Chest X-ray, AP view. Patient: 47 years old, sex F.
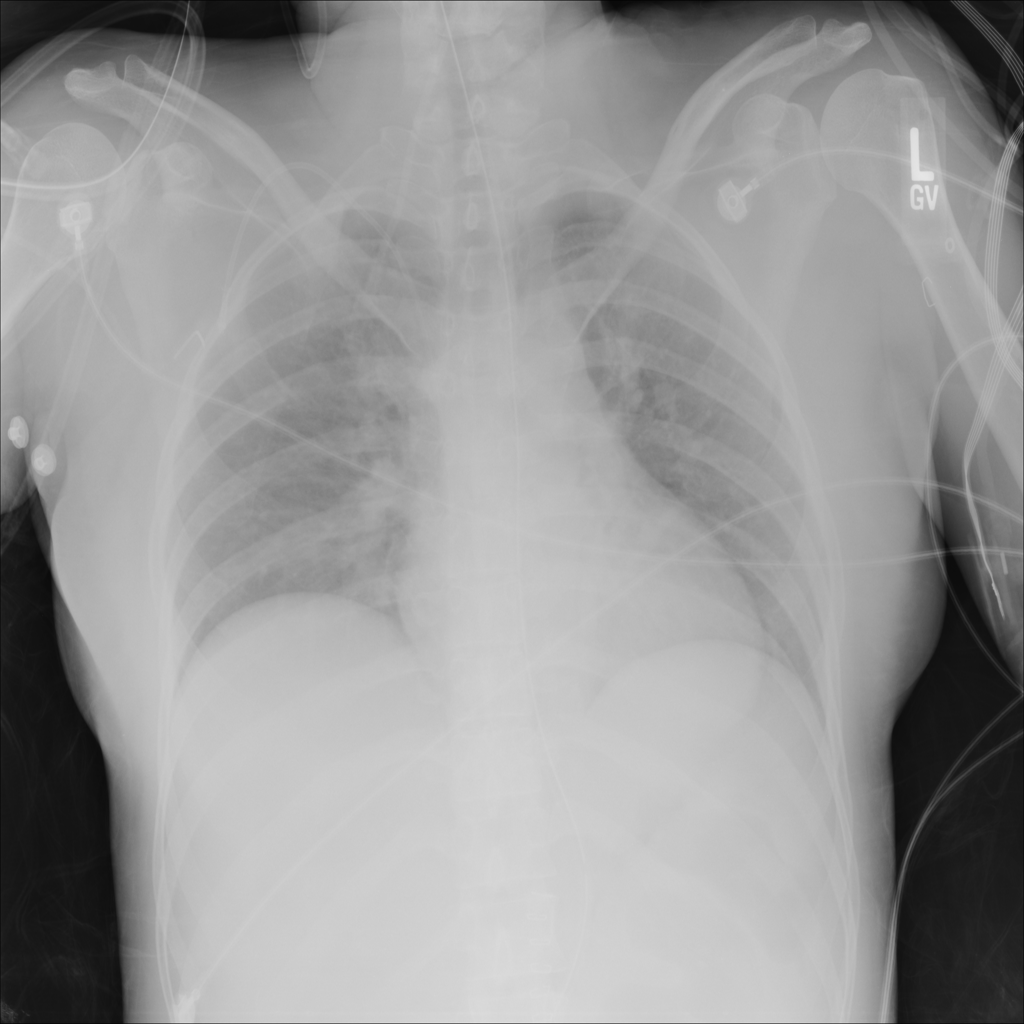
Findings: No Finding